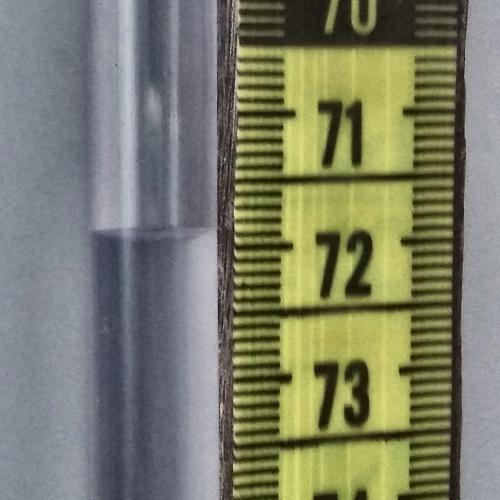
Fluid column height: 71.9 cm